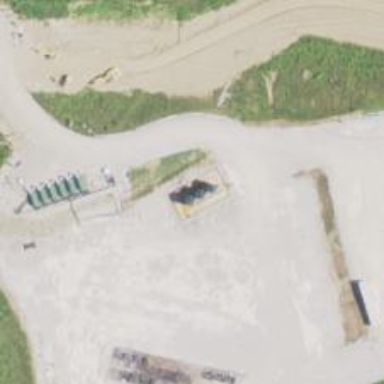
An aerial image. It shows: Storage tank that is man-made.